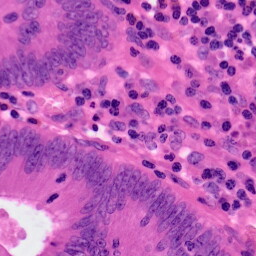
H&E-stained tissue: Colon